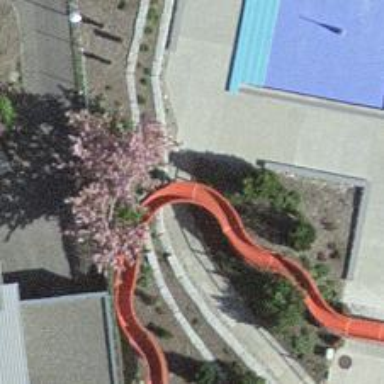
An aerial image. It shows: Red water slide attraction.